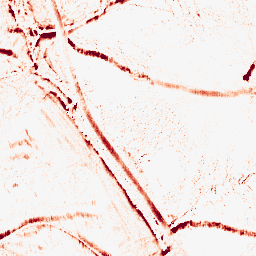
Category: morphological
Decomposition family: morphological_ellipse
Decomposition parameters: operation: opening
width: 10
height: 5
Upsampling method: quadratic
Upsampling parameters: scale: 4
Upsampling scale: 4